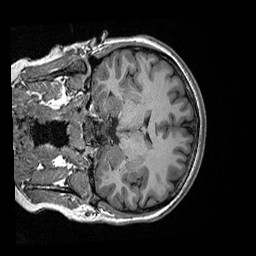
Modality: T1w
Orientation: coronal
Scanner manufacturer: ge
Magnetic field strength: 3 T
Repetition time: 2.349 s
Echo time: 0.002968 s